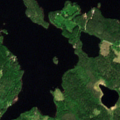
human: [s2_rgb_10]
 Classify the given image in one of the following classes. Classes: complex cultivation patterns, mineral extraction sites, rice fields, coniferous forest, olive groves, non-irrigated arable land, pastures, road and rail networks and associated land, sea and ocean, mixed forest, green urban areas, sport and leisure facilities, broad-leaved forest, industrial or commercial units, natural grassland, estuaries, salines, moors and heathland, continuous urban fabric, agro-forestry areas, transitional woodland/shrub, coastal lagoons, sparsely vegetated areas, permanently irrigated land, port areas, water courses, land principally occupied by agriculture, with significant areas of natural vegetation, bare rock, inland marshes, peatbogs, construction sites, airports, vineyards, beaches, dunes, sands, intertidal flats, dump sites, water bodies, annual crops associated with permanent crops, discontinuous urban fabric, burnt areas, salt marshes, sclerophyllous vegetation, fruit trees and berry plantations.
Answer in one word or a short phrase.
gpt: broad-leaved forest, coniferous forest, mixed forest, transitional woodland/shrub, water bodies